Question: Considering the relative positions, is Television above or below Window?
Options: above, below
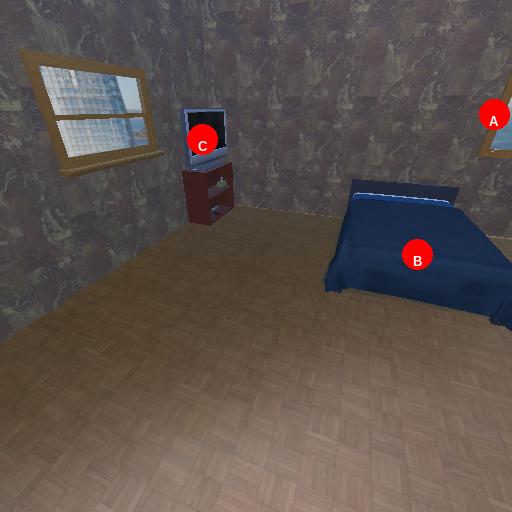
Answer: above